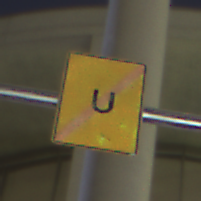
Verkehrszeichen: EndeUmleitung
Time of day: Night
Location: Outdoor (Urban)
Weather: PartlyCloudy
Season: NotSpecified
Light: Artificial